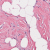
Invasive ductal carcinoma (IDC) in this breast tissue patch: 0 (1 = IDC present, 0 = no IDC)